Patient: sex F, age 58
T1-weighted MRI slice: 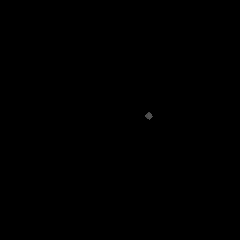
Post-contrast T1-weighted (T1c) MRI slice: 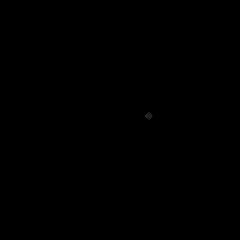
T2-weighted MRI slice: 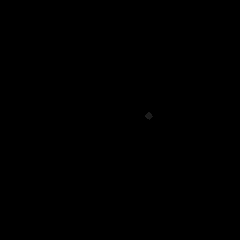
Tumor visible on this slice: no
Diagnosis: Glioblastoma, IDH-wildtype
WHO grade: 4